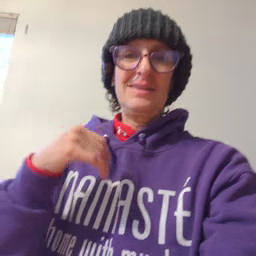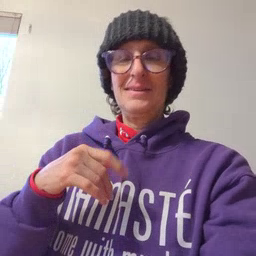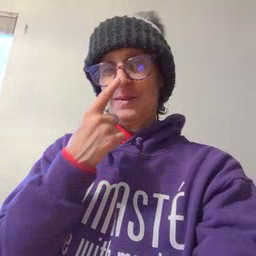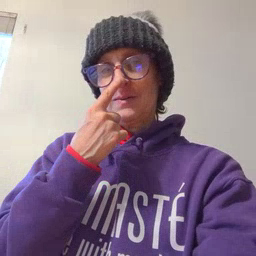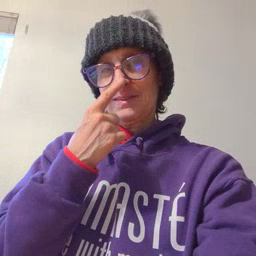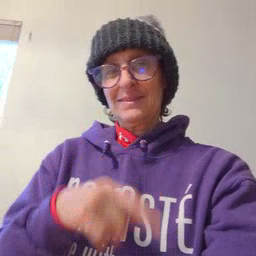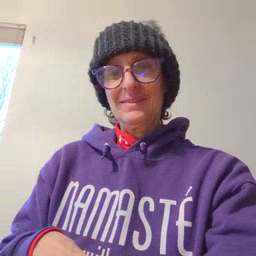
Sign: nose